Question: Here is my example code:
'''
// FileName: test.cpp
#using <System.dll>
#using <System.Windows.Forms.dll>
#using <System.Drawing.dll>
using namespace System;
using namespace System::Drawing;
using namespace System::Windows::Forms;
public ref class Form1: public Form
{
public: Form1()
{
this->Text = "My Form";
this->Size = Drawing::Size(250, 150);
}
};
[STAThread]
int main() {
Application::Run(gcnew Form1);
}
'''
Compile this code using 'cl /clr test.cpp /link /subsystem:windows /ENTRY:main'
under the Deverloper Command Prompt
So, I type the block of code into notepad and save it as a txt file. Then, I open the developer command prompt in visual express and type in the 'cl /clr test.cpp /link /subsystem:windows /entry:main' and it gives me an error, as shown in the screen shot:
.
<URL>
After resaving the file as an all file type rather than a .txt file type, I was able to make the file a .cpp and be able to be read by the compiler, but it says that there is a fatal error c1083, that it cannot find text.obj.
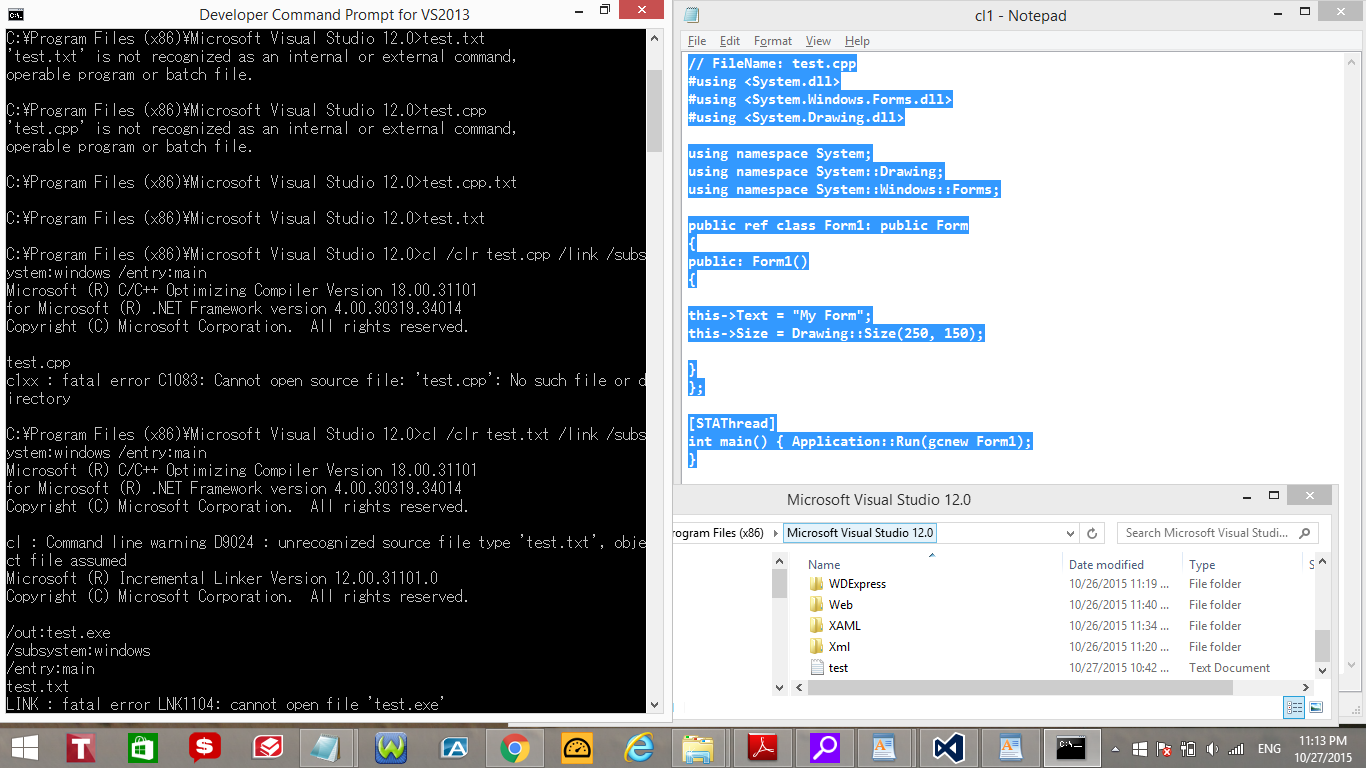
Answer: I do not have rights to comment but I have that feeling that you have saved it as a .txt file. This means that your file name could actually be 'test.cpp.txt' instead of your intended filetype (ie. 'test.cpp').
On the Notepad in which contains your code, press 'CTRL+SHIFT+S'. This brings up a new "Save-As" where you can safely change the type. The type of the document is shown as a dropdown box below the text field where you name your file. Change it to 'All Files'
In case you can't edit the file type on Notepad for some reason, open a new notepad, copy the exact code to that Notepad and use the save function. Name it as 'test.cpp' and change the type below the name of the file from .txt to 'All Files'
The problem with Command prompt is that it reads relative paths rather than full paths for commands what you can do is to 'cd' into your directory.
'''
cd C:\game
//your cl code which I don't want to copy&paste for no reason this time using the exact command that your paper have listed
'''
The application will be created under the same directory. Hope it helps.